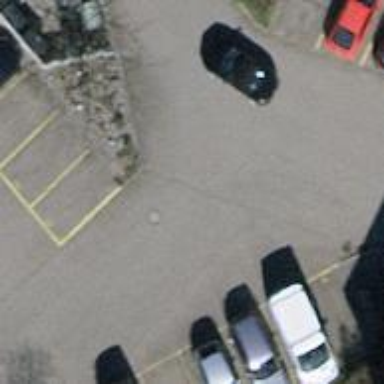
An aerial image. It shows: Parking aisle designated as service road.